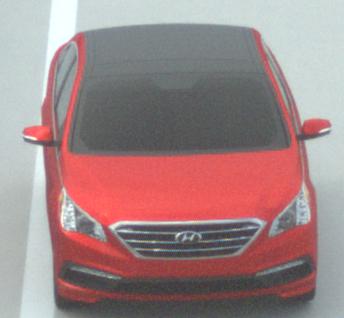
Make: Hyundai
Model: Sonata
Detailed model: Gen. 7
Model produced from: 2015
Model produced until: 2017
Doors: 4
Color: red
Road condition: dry road
Daytime: midday
Contrast: low contrast